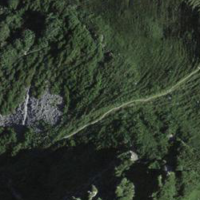
EUNIS habitat code: 32
Species observed at this site:
Vanessa cardui
Aporia crataegi
Gentiana verna